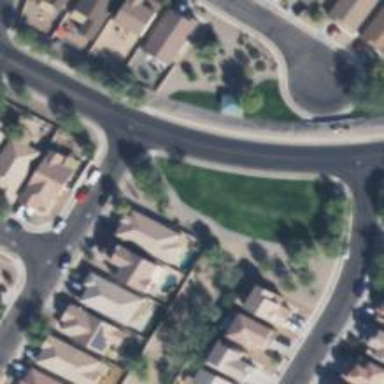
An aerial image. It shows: Residential road.